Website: macys
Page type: delivery-shipping
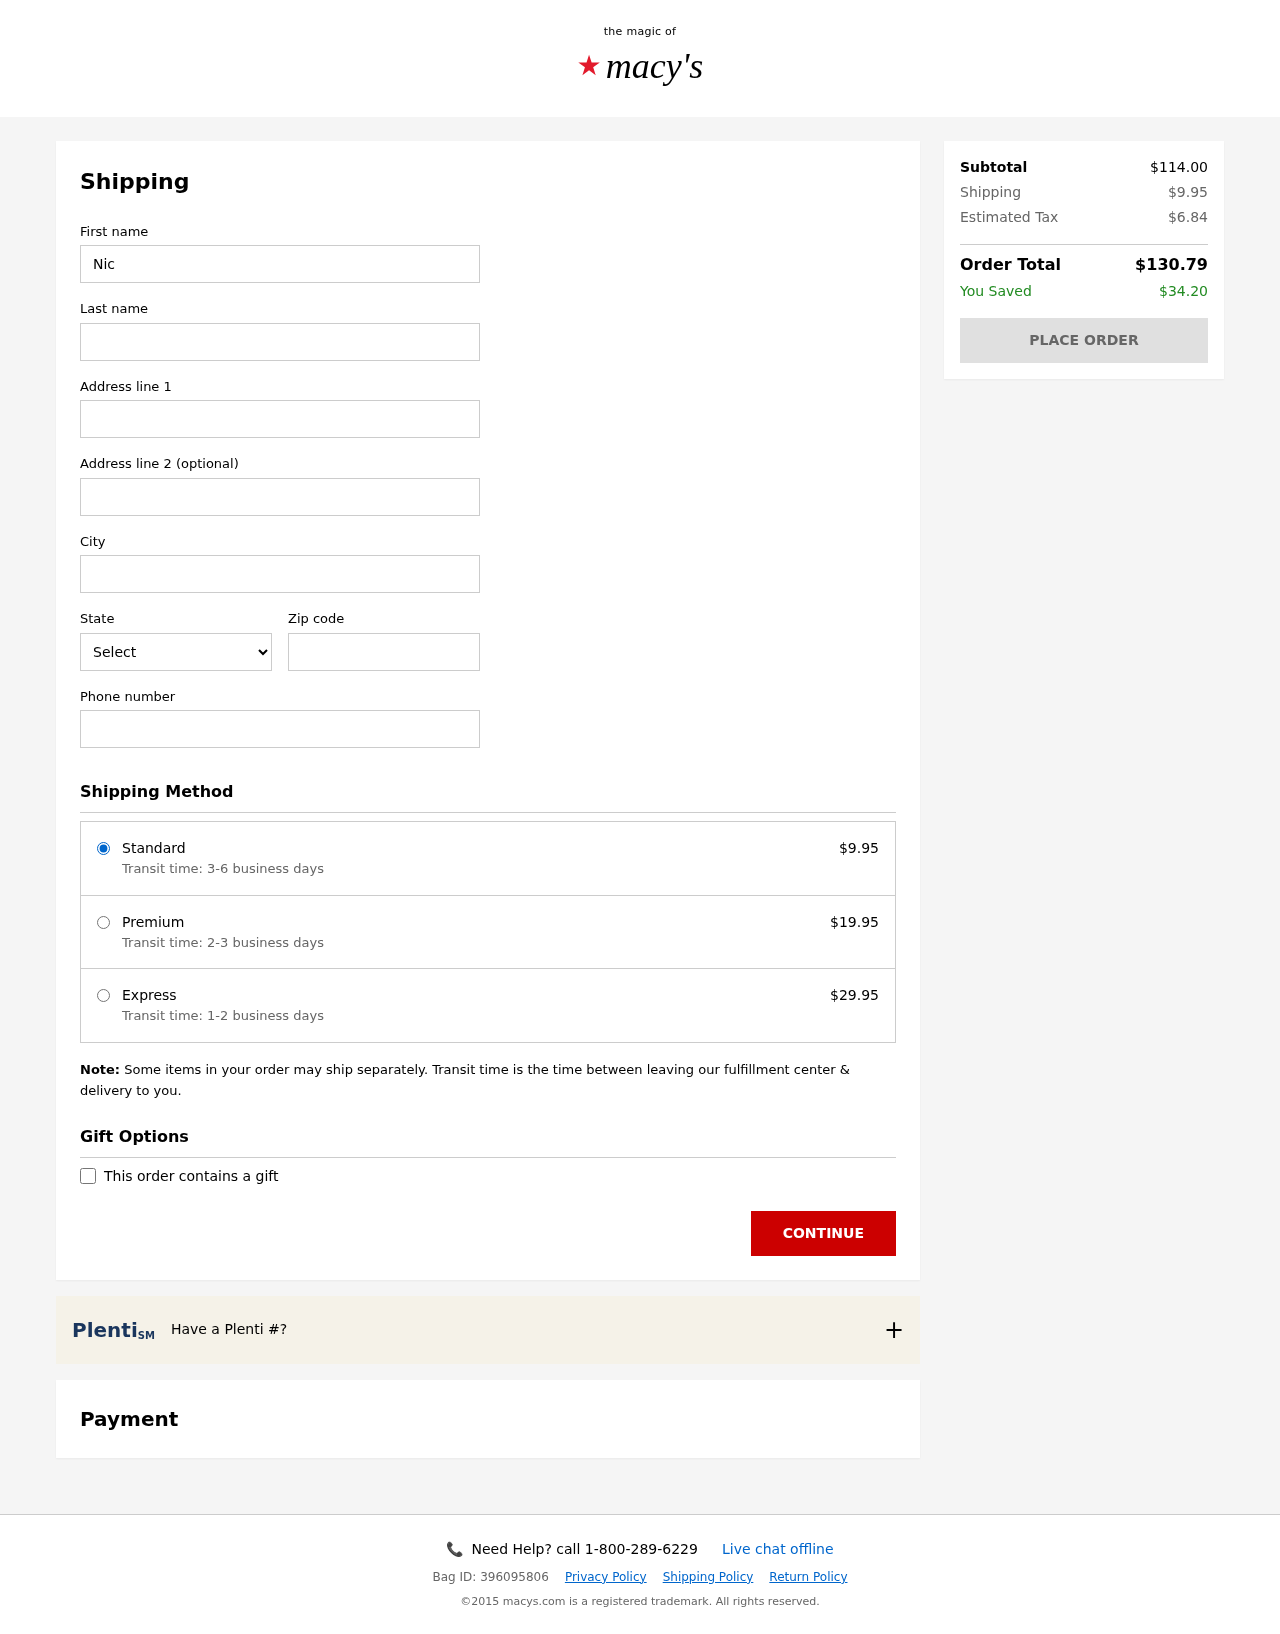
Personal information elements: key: PII_CITY
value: Lake Rhonda
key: PII_FIRSTNAME
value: Nicole
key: PII_LASTNAME
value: Bush
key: PII_PHONE
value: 5215182830
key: PII_POSTCODE
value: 52842
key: PII_STATE_ABBR
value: AR
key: PII_STREET
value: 161 Margaret Flats Suite 676
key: PII_STREET2
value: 07850 Suarez Heights
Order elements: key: ORDER_SHIPPING_COST
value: $9.95
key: ORDER_SHIPPING_PREMIUM
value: $19.95
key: ORDER_SHIPPING_EXPRESS
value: $29.95
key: ORDER_SUBTOTAL
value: $114.00
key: ORDER_TAX
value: $6.84
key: ORDER_TOTAL
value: $130.79
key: ORDER_SAVINGS
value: $34.20